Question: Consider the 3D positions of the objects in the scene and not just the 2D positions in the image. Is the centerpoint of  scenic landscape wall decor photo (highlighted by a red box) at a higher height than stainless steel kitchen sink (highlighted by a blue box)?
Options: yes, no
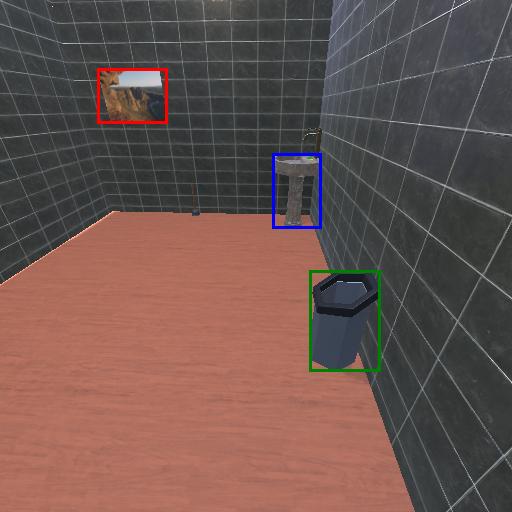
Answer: yes